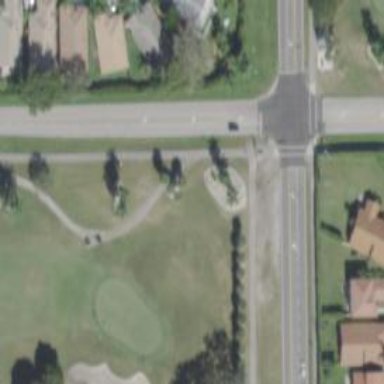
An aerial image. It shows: Path for golf carts.